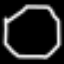
Label: octagon